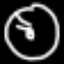
Label: clock